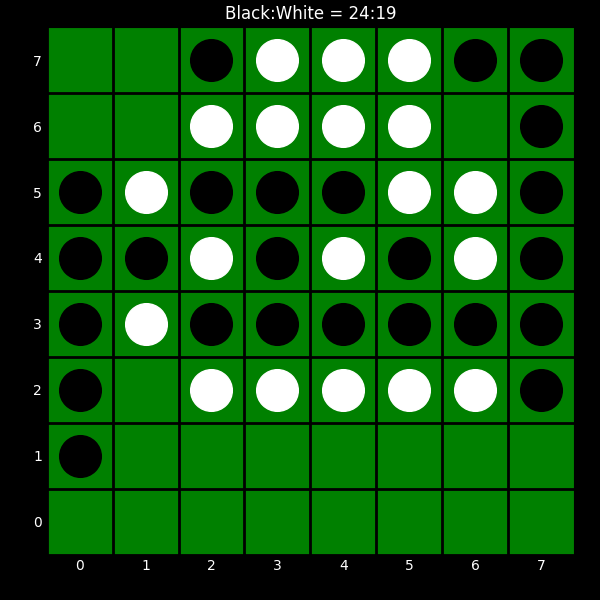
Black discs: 24
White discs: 19